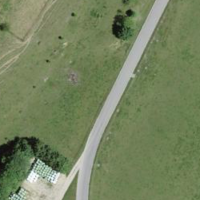
EUNIS habitat code: 25
Species observed at this site:
Gryllus campestris